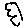
Label: bird